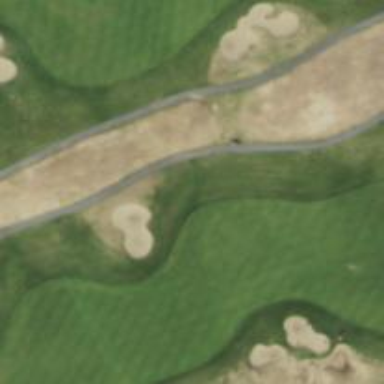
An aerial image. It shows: Pathway for golfing.